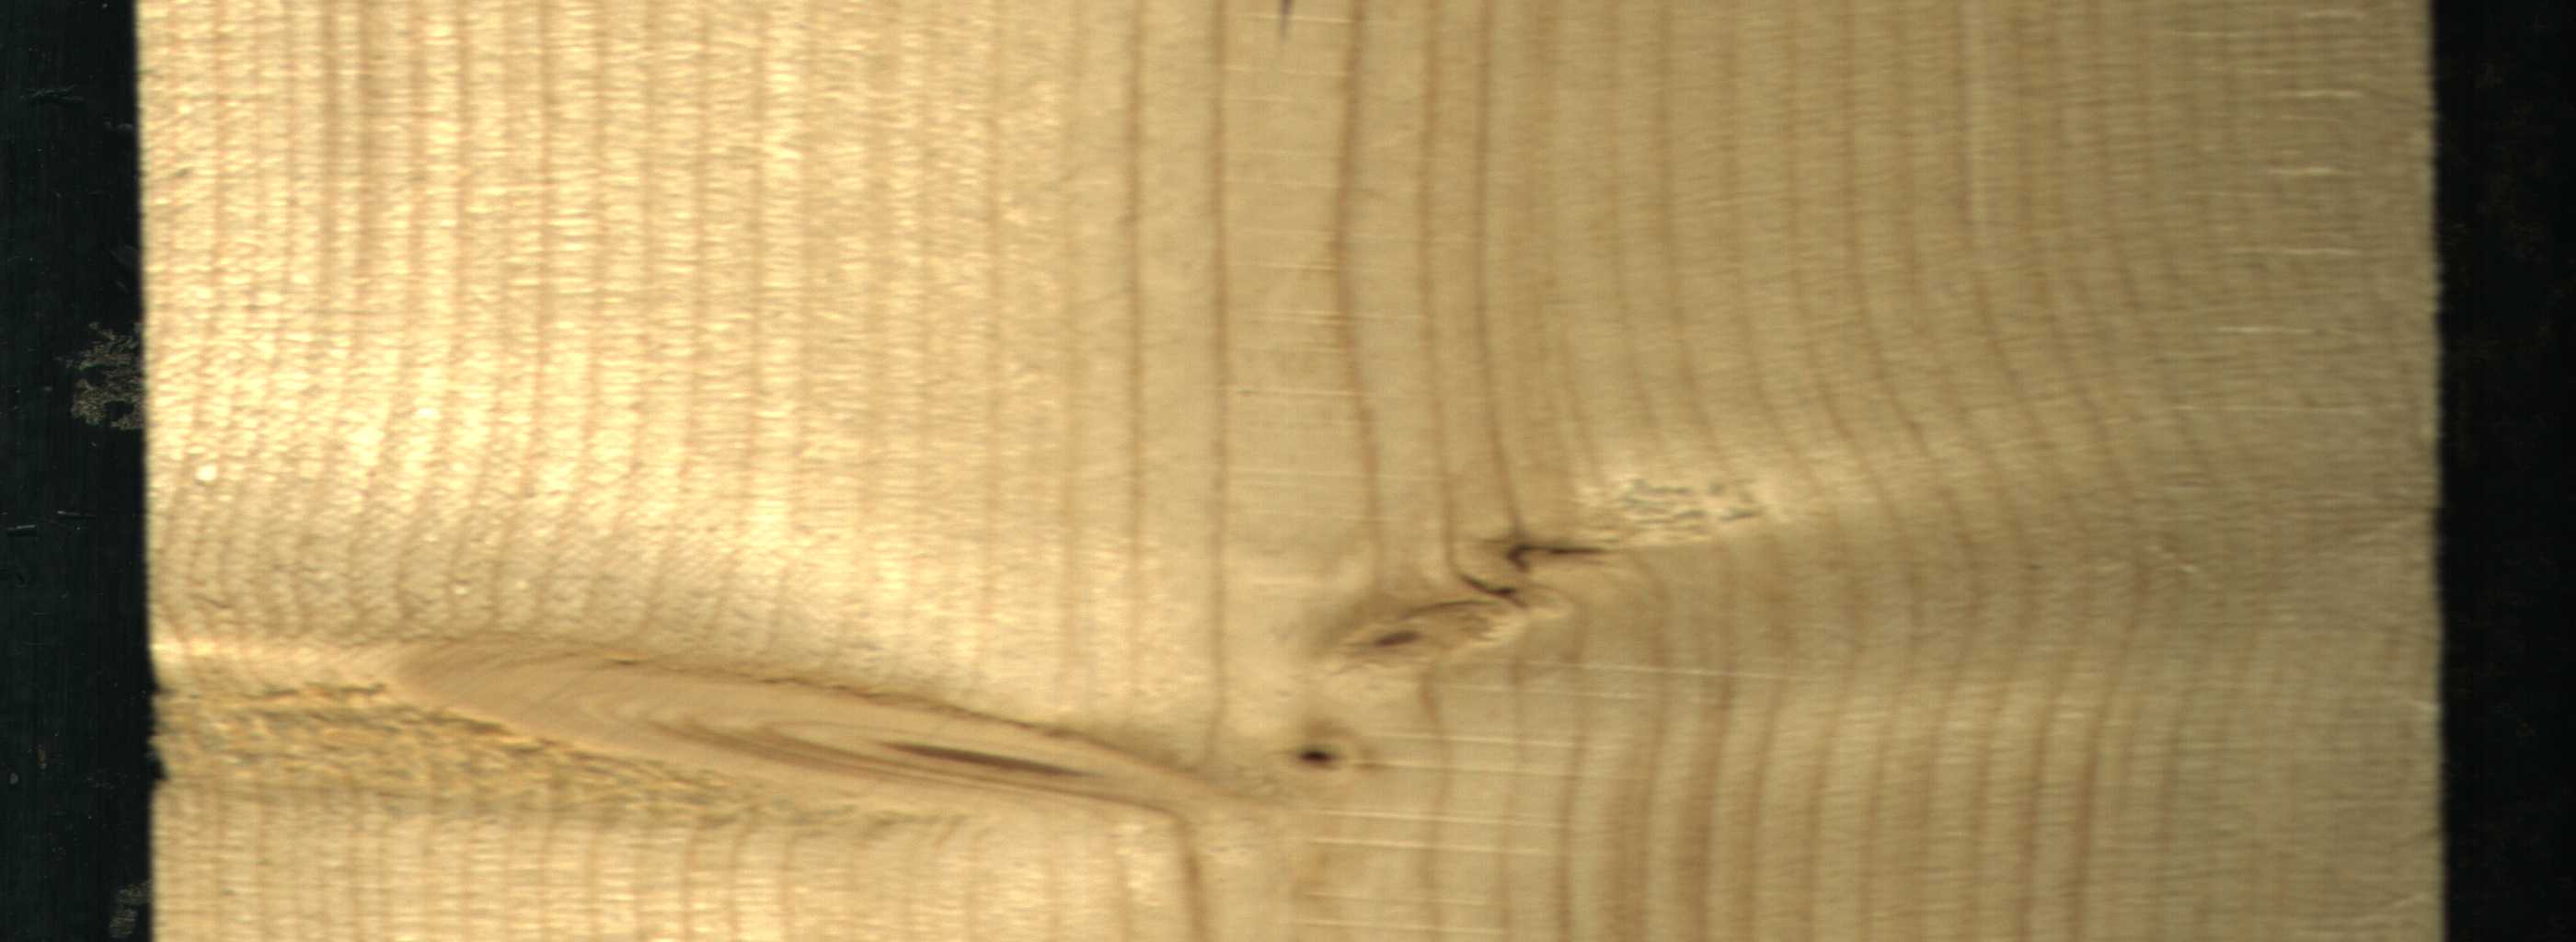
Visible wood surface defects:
Dead_Knot
Live_Knot
Live_Knot
Live_Knot